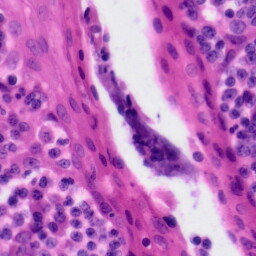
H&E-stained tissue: Tonsil